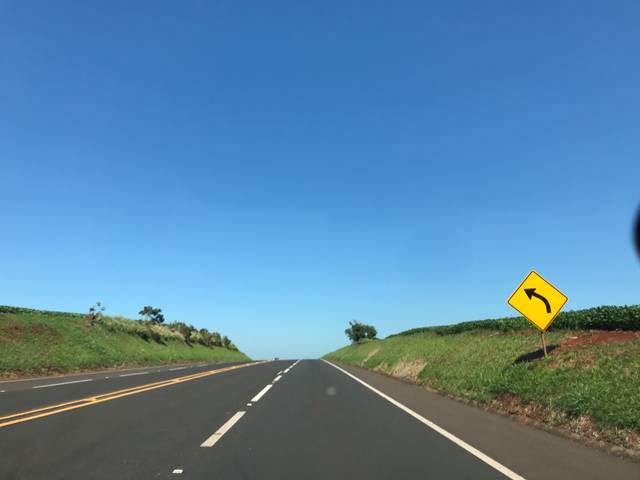
Region: Brazil
Coordinates: -23.422, -51.505